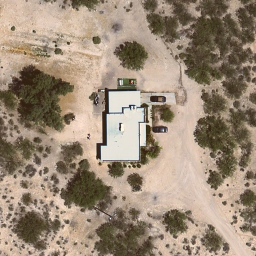
Label: residential